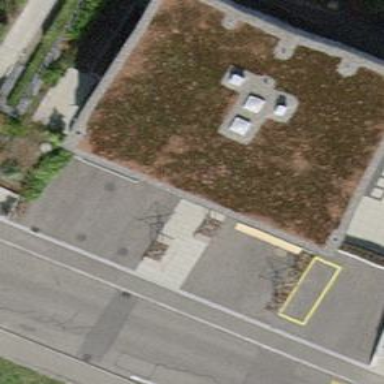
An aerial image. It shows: Building with grey gabled roof.